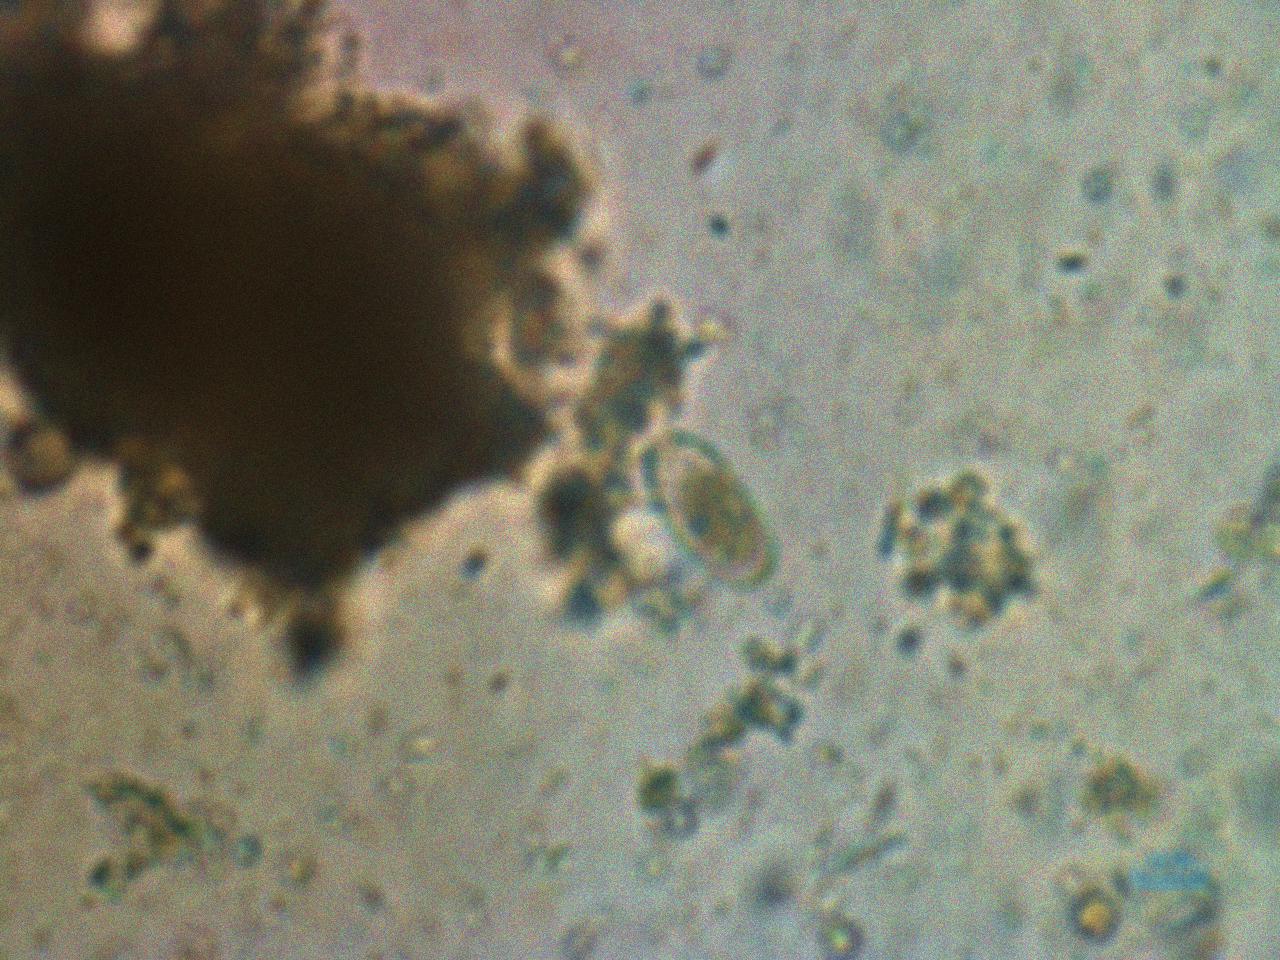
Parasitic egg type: Capillaria philippinensis